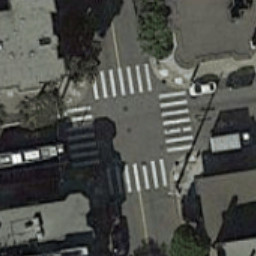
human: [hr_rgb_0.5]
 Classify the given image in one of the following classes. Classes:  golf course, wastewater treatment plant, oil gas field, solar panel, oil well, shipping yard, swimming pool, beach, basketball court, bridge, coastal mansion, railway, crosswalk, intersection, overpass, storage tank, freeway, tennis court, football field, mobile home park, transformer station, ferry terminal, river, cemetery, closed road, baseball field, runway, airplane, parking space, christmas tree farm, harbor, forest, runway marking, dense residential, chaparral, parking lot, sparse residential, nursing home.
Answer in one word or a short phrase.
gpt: crosswalk